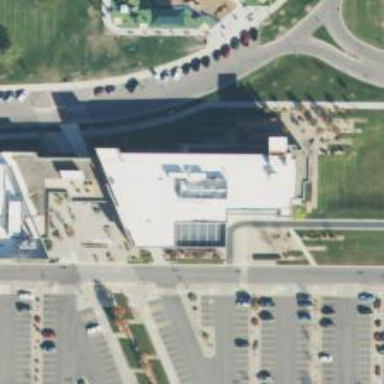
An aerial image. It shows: Library building.